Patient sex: F
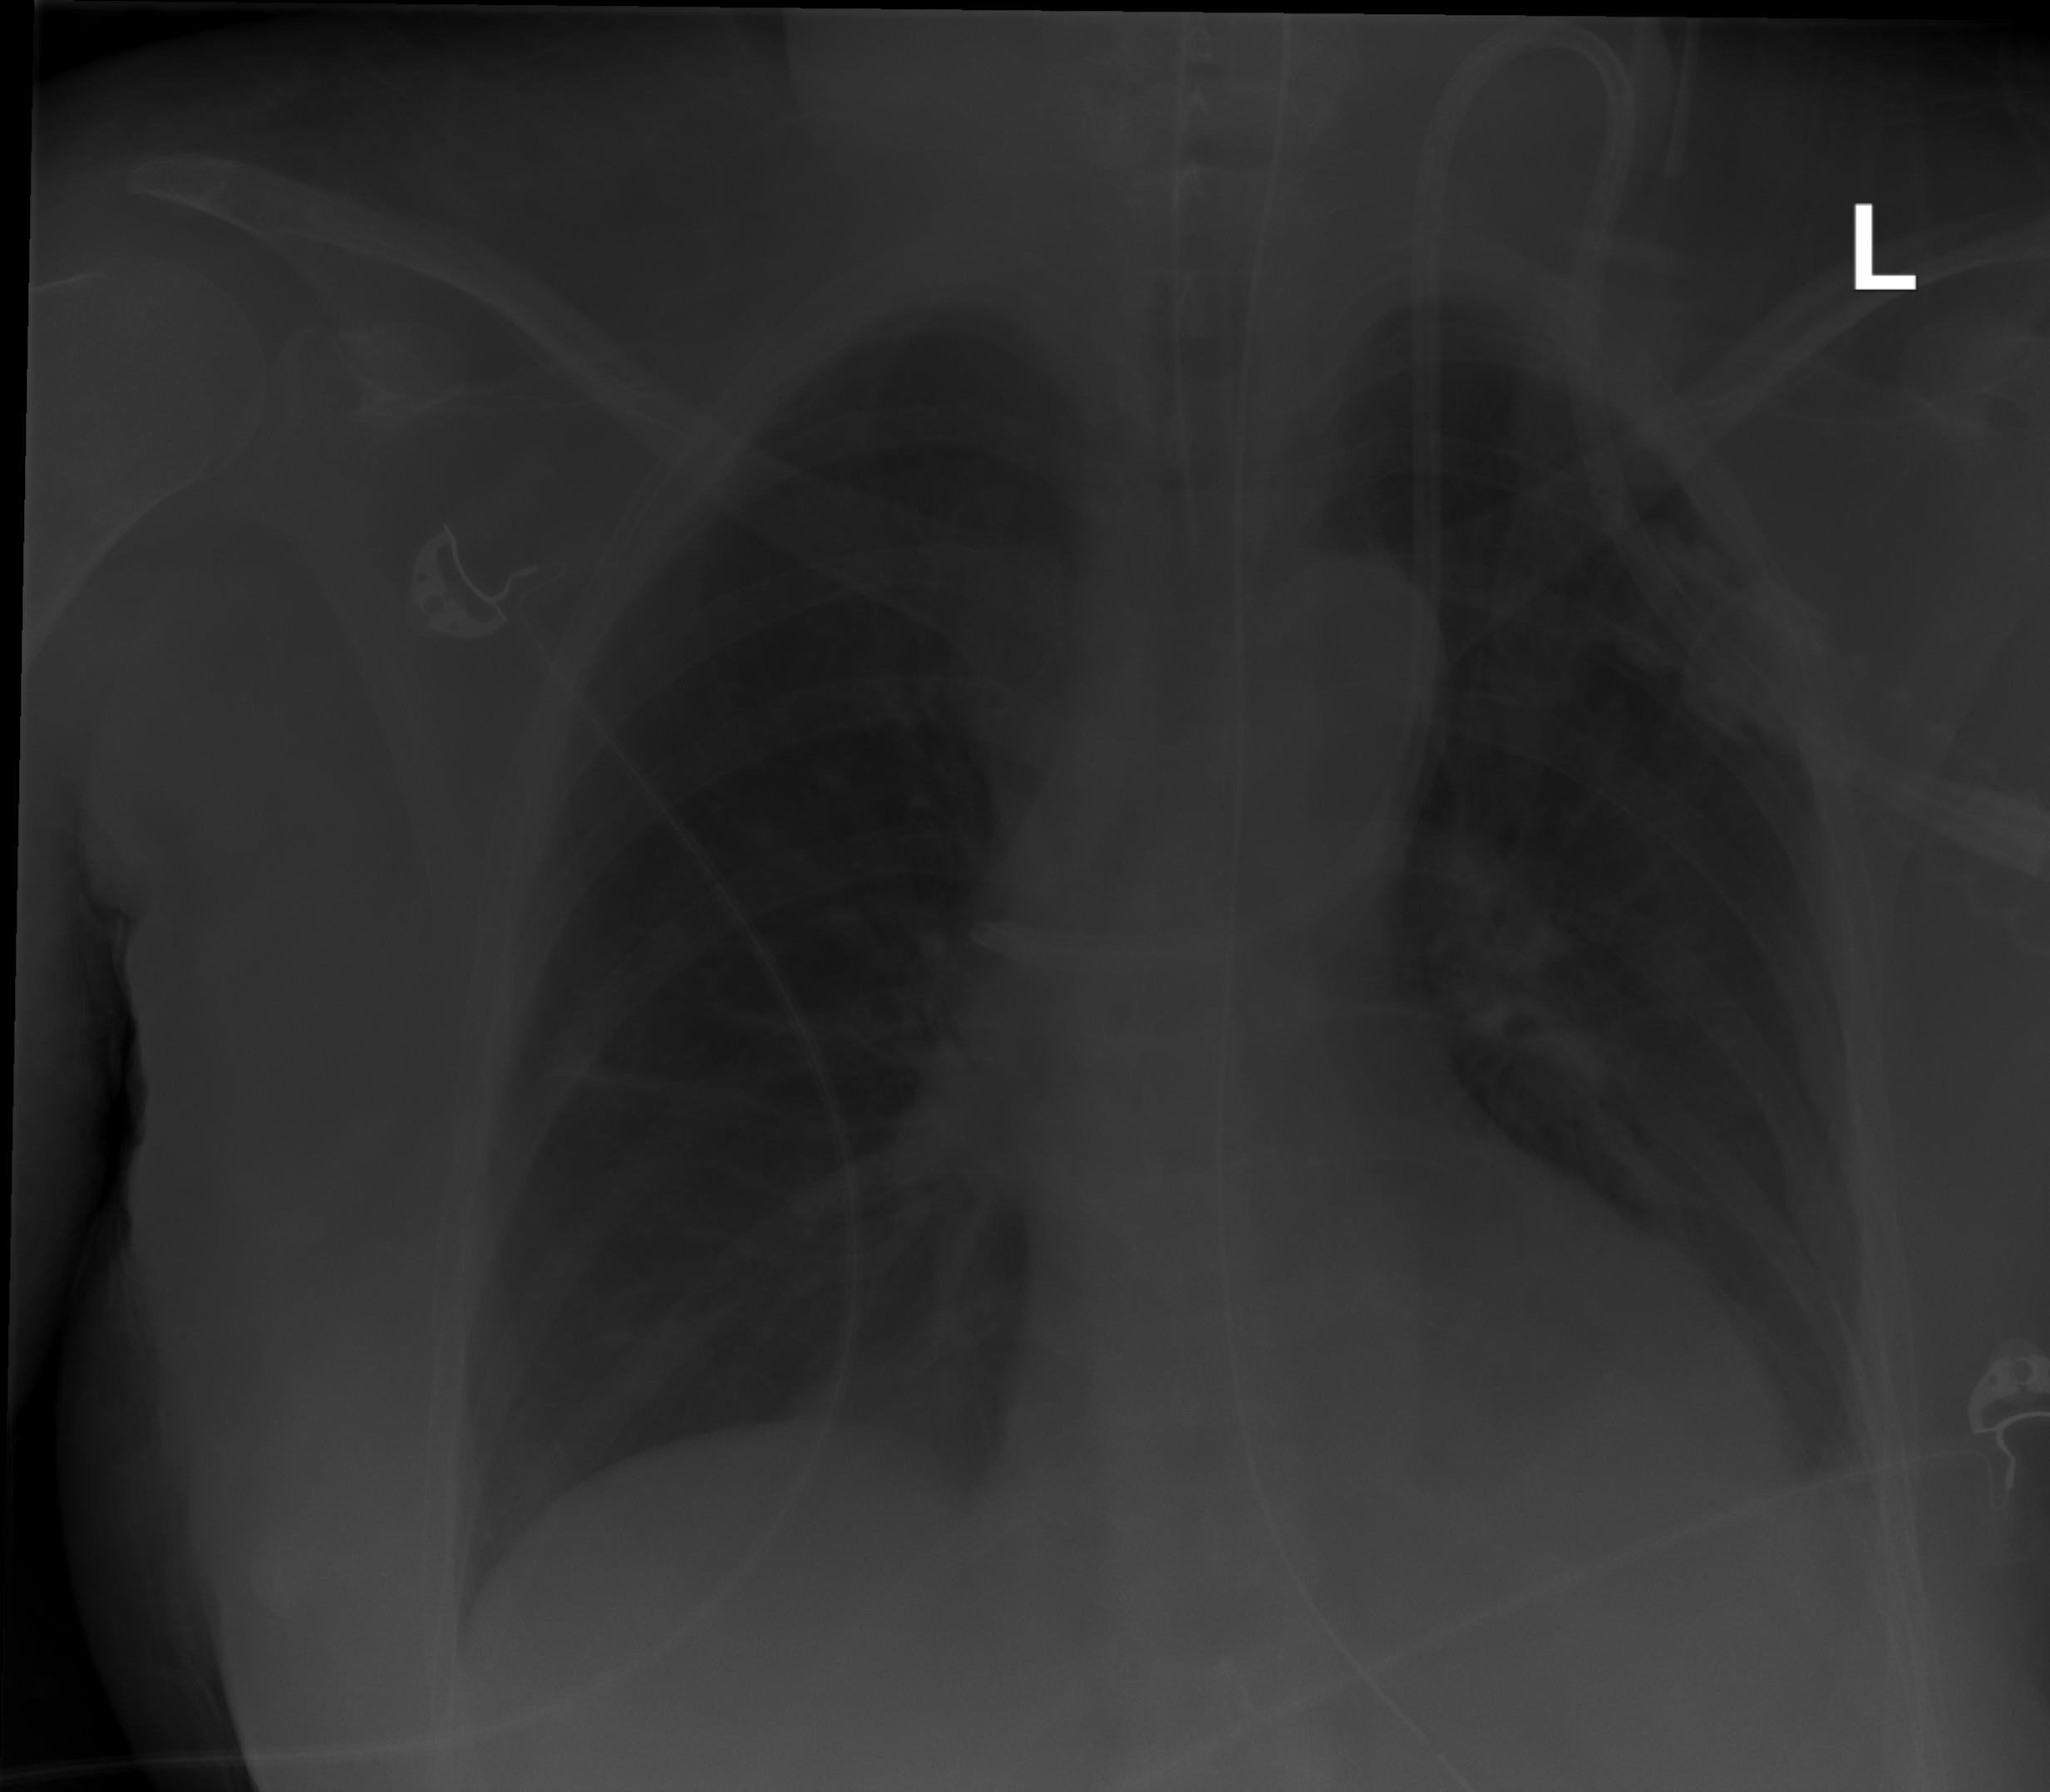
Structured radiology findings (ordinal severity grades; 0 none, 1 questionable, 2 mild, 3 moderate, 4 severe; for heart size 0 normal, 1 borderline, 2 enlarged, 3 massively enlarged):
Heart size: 0
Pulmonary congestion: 0
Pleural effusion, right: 0
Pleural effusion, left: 0
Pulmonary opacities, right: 0
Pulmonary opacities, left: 0
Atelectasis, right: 2
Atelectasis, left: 2